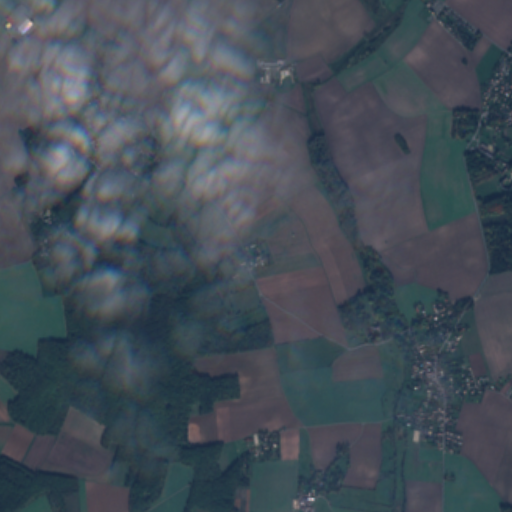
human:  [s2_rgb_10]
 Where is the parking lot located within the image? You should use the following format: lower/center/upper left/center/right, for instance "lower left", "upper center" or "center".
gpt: The parking lot is located in the lower right of the image.
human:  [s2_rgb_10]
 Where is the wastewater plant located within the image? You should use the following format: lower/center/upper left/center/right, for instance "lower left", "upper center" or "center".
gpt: The wastewater plant is located in the center right of the image.
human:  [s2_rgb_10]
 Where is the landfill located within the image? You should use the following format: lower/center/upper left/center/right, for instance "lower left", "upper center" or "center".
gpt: There is no landfill in the image.